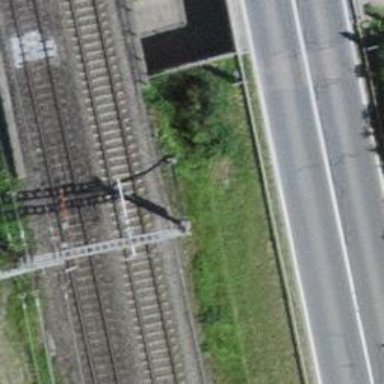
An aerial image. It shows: Single railway track with electrified contact line.